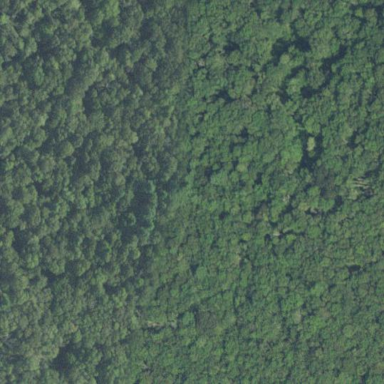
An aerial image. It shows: Needle-leaved woodland.